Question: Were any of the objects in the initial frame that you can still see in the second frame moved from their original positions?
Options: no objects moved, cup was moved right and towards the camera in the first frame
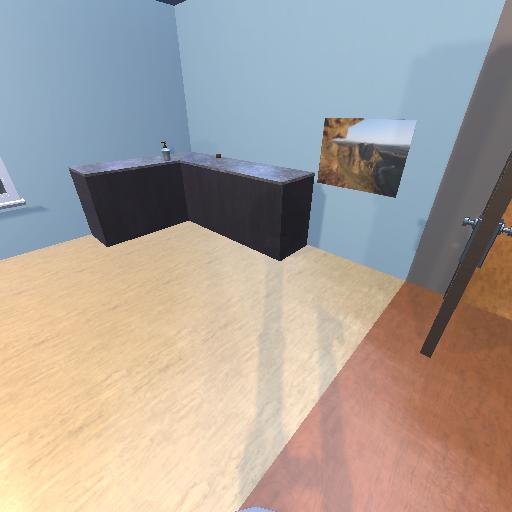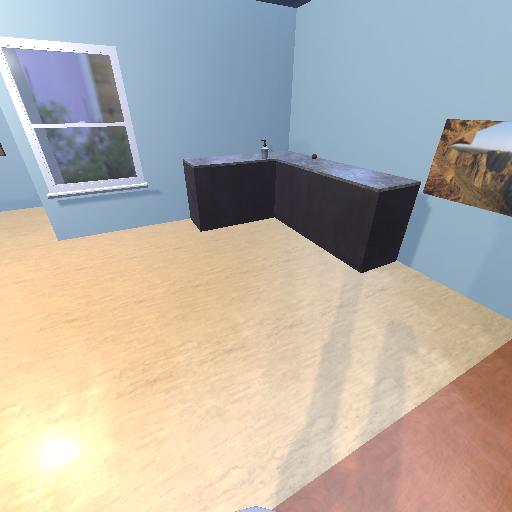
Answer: no objects moved